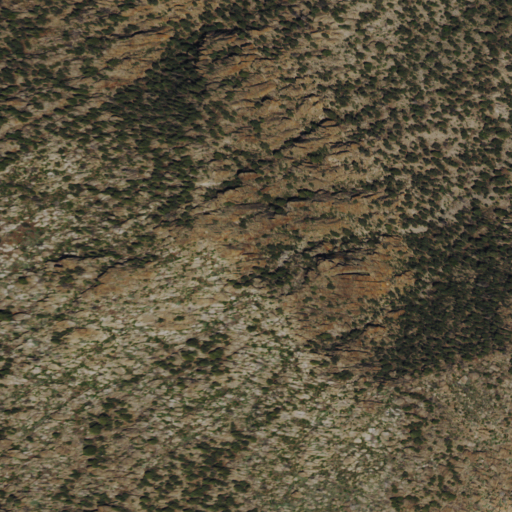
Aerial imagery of mountains in Nevada named South Pahroc Range containing evergreen forest and shrub